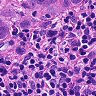
Metastatic tissue present: yes